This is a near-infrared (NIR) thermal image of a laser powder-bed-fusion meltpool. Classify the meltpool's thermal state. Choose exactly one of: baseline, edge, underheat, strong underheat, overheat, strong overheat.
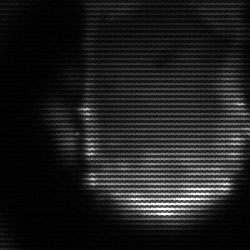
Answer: baseline